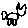
Label: cat